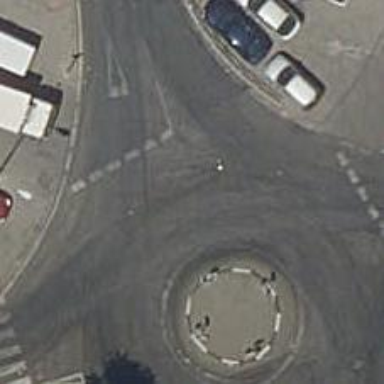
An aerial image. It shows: Residential road with roundabout.